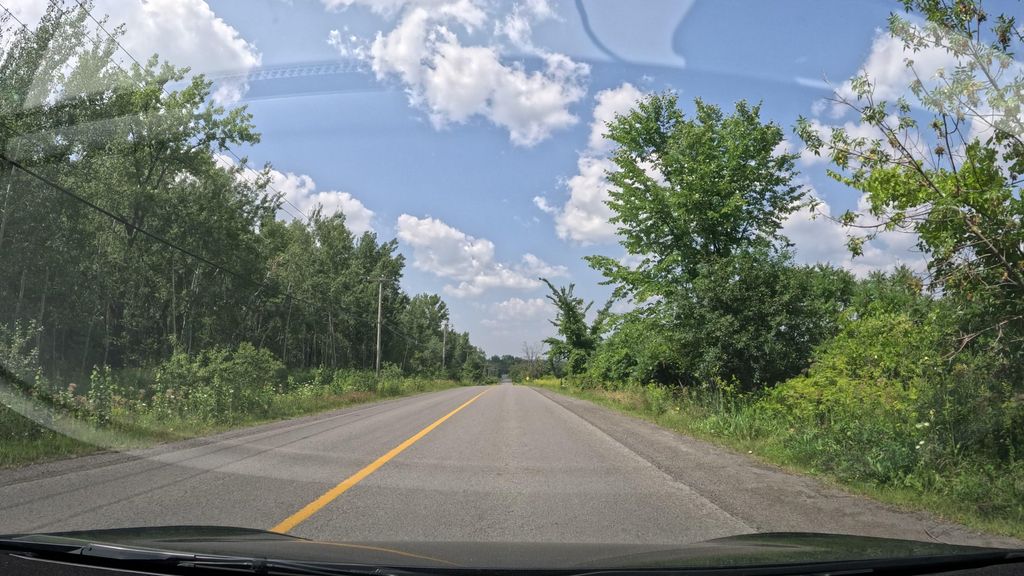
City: montreal